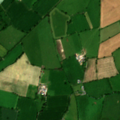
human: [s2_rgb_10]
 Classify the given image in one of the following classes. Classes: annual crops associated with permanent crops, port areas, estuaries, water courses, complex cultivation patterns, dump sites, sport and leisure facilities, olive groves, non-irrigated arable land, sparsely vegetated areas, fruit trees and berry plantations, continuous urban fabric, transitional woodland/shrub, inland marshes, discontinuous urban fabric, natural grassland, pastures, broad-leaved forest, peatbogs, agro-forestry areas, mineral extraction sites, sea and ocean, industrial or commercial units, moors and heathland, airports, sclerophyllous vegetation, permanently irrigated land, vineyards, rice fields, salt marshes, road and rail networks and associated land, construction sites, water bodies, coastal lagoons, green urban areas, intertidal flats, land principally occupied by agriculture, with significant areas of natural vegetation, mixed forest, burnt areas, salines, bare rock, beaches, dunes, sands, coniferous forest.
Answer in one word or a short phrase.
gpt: non-irrigated arable land, pastures